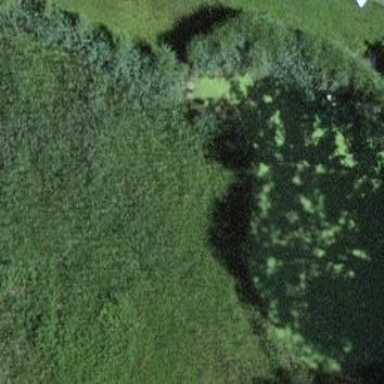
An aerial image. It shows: Peaceful pond surrounded by nature.